The trace is the raw vibration amplitude of a rotating bearing as a function of time. Based on the visible evidence, which condition applies: normal, inner_race, outer_race, ball?
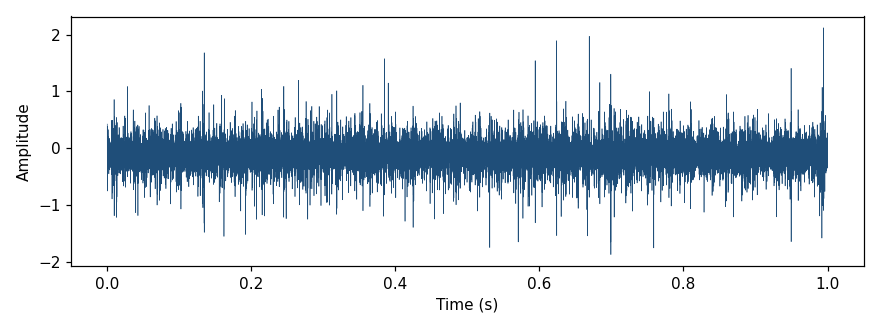
Answer: inner_race